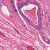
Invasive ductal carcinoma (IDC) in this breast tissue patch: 0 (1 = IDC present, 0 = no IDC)